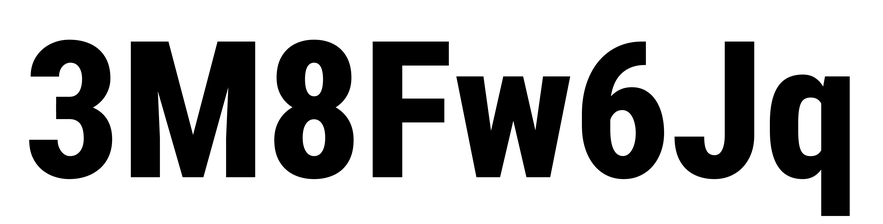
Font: Roboto_Condensed_ExtraBold